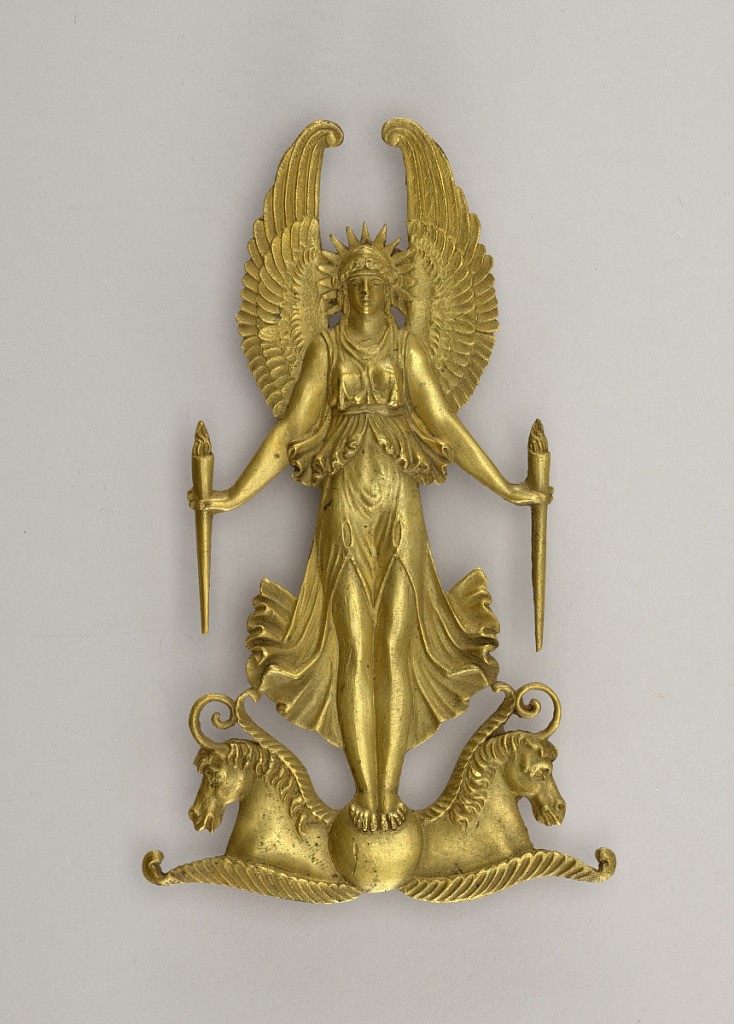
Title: Mount
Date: ca. 1810
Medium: stamped, cast and chased gilt-bronze
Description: a winged goddess holding two torches, between two hippocamps